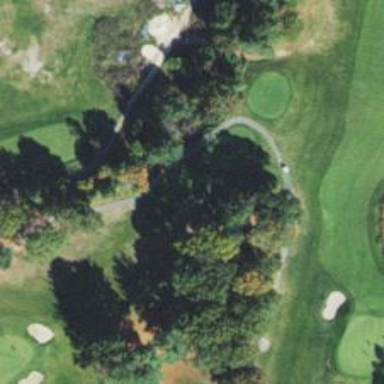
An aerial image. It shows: Asphalt service road that appears to be golf cart path.